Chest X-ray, PA view. Patient: 30 years old, sex M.
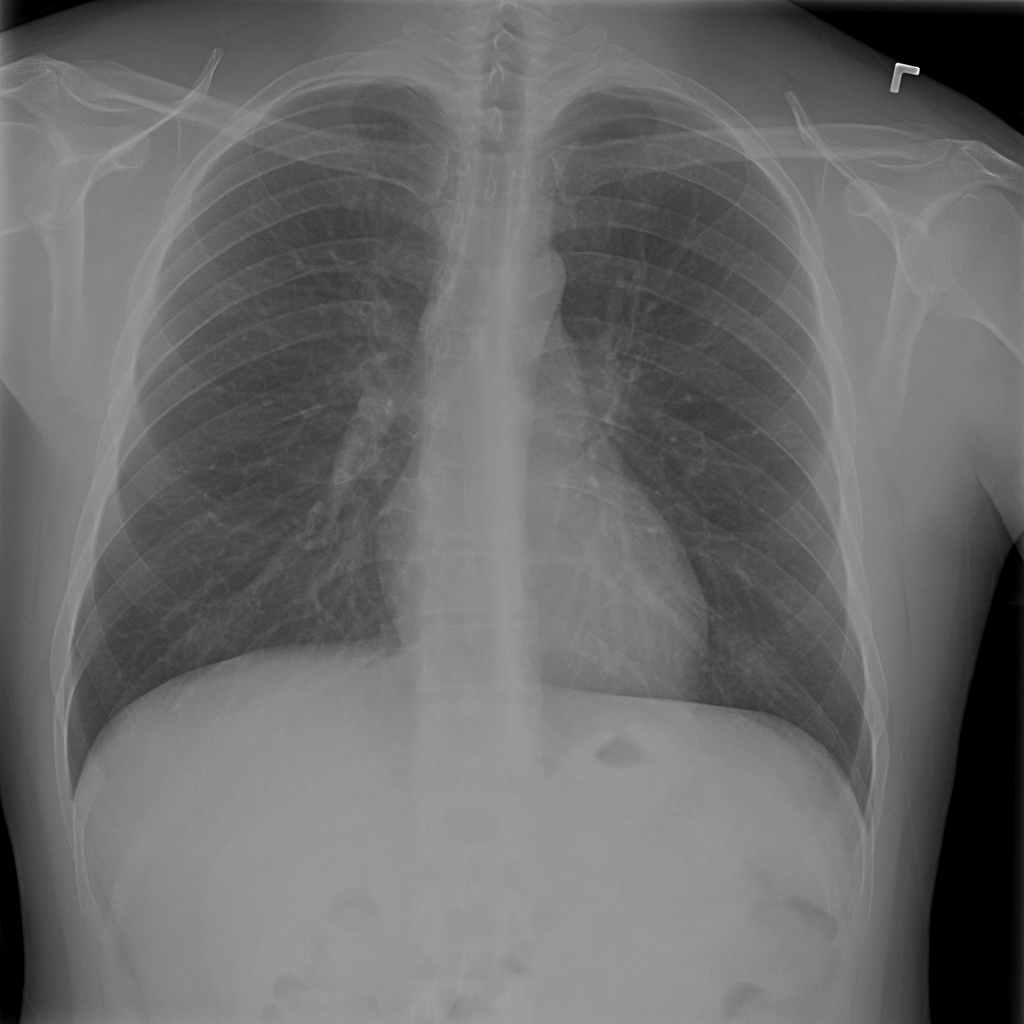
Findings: No Finding